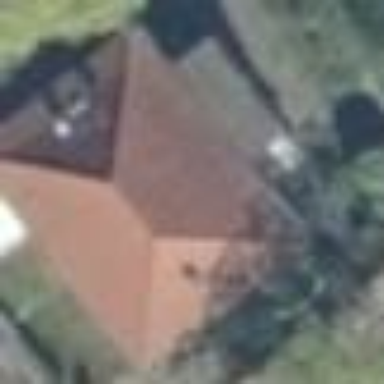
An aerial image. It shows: Detached building with hipped roof.